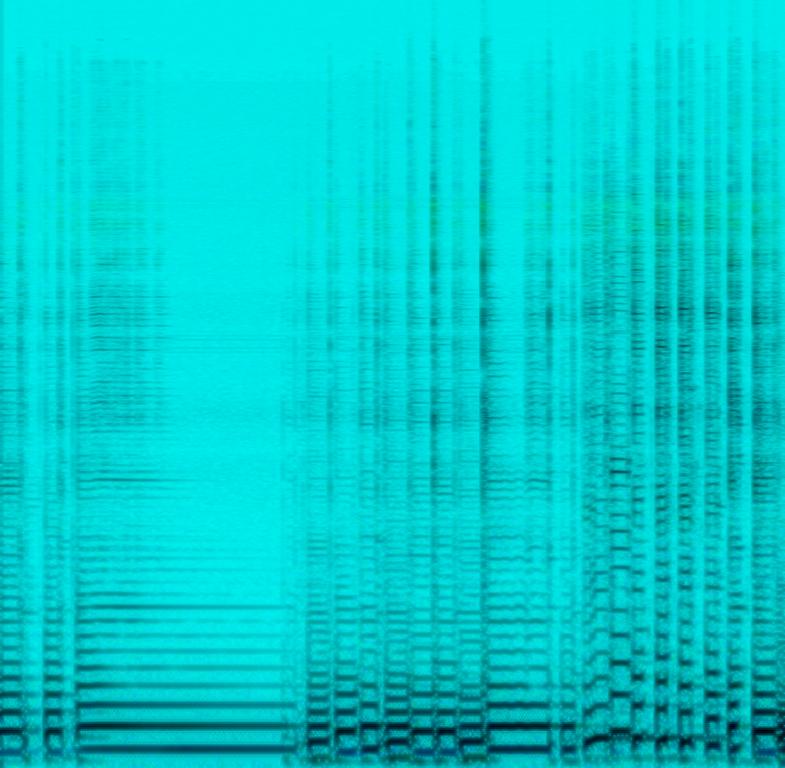
The low quality recording features a groovy slapped bass guitar melody. There are some creaking string sounds and the recording is slightly noisy.